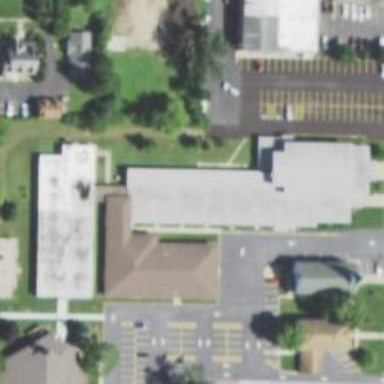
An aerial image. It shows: School building.